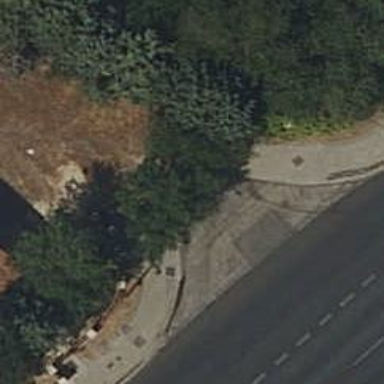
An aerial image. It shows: Raised kerb.